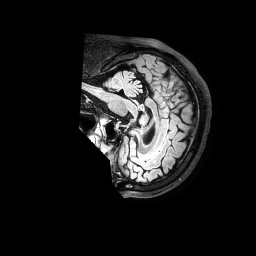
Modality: FLAIR
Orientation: sagittal
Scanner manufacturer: philips
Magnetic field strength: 3 T
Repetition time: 4.8 s
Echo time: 0.2794 s